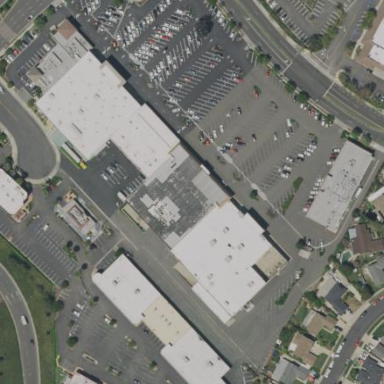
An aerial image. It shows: Retail building.